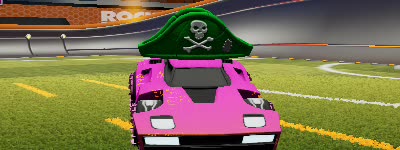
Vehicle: breakout